Question: Count the number of objects in the diagram.
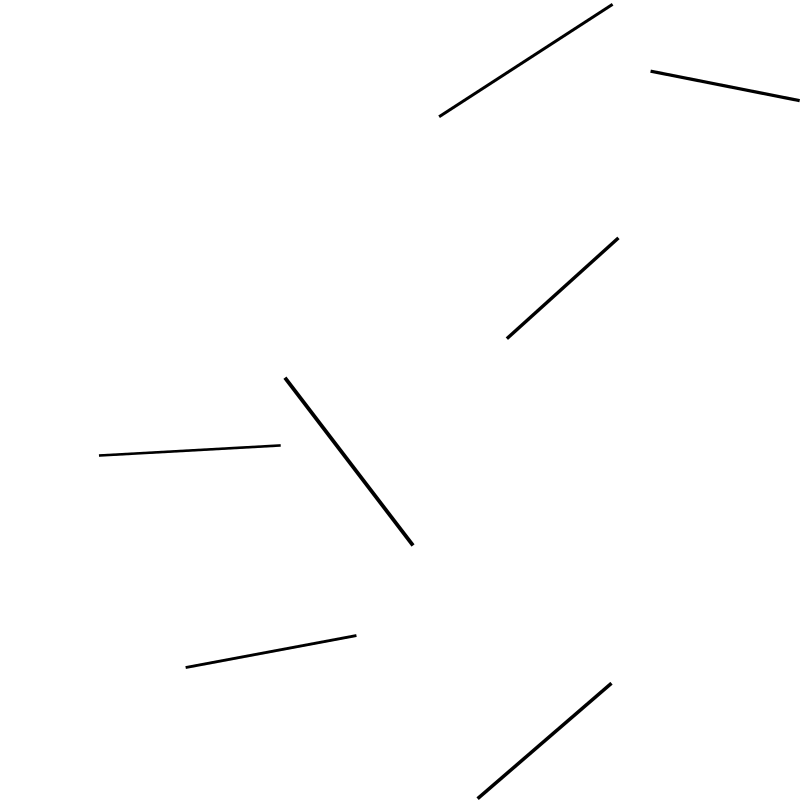
Answer: 7